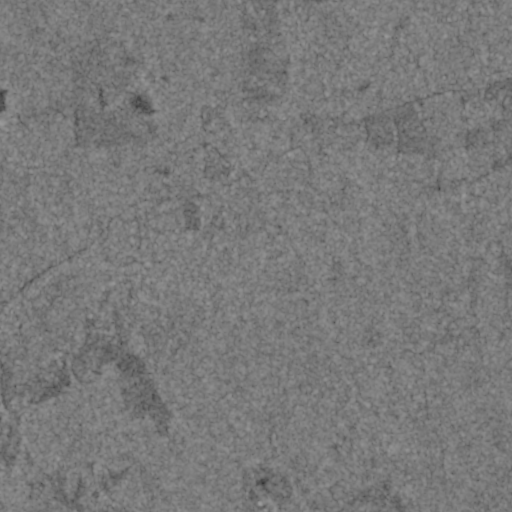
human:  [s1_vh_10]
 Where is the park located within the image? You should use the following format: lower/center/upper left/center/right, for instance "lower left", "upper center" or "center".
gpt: The park is located in the upper right of the image.
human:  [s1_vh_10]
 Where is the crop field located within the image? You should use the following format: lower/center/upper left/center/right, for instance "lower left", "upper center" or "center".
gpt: There is no crop field in the image.

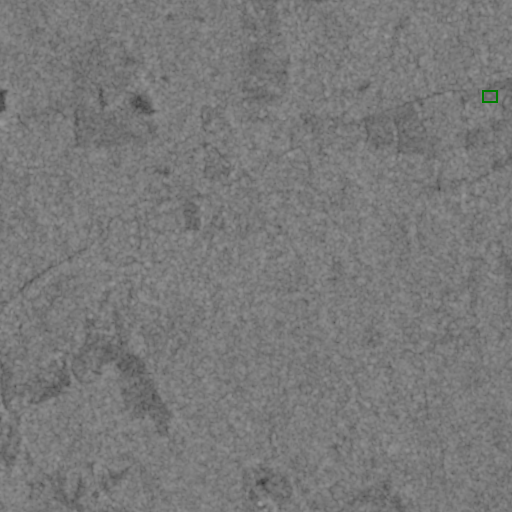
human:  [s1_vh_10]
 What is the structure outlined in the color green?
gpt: The structure outlined in green is a park.
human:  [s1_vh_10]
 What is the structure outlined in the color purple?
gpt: There is no purple outline.